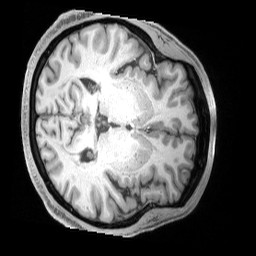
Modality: T1w
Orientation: axial
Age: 52
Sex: male
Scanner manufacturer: siemens
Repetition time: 2.4 s
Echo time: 0.00231 s